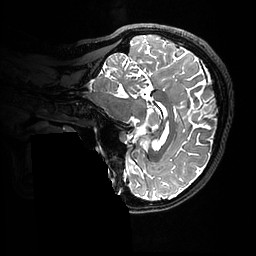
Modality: T2w
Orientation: sagittal
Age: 22
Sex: female
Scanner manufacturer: ge
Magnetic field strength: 3 T
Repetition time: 3.202 s
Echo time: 0.06602 s